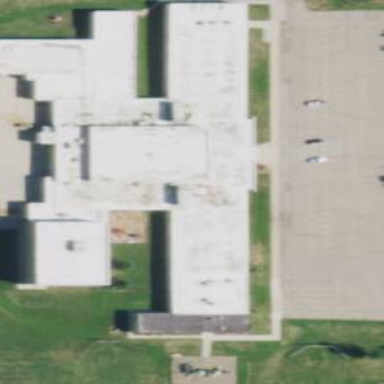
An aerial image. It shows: School.